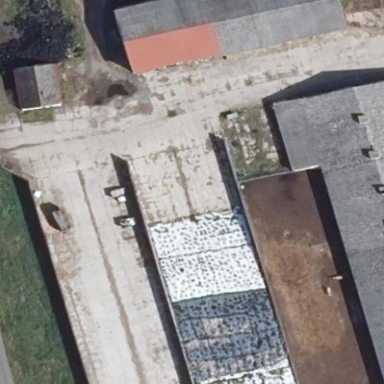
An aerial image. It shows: Farmyard area.